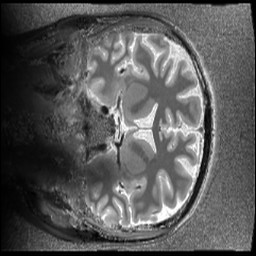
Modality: T1map
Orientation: coronal
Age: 20
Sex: female
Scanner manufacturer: siemens
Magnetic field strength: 6.98 T
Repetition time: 6 s
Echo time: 0.00283 s